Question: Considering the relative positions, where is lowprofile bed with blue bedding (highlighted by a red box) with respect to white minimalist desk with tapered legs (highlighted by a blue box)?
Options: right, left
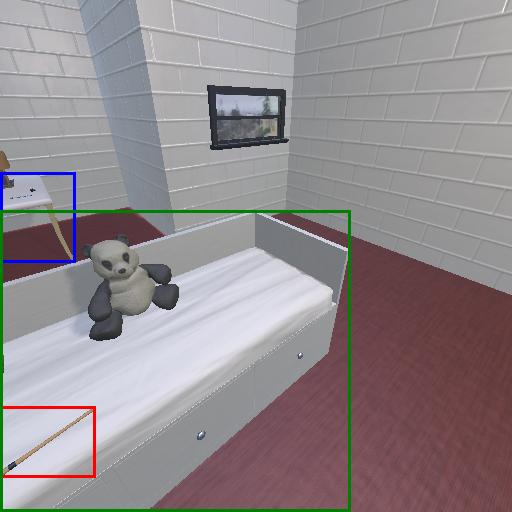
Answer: right